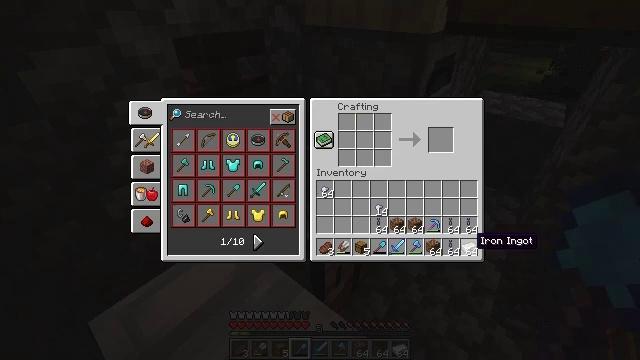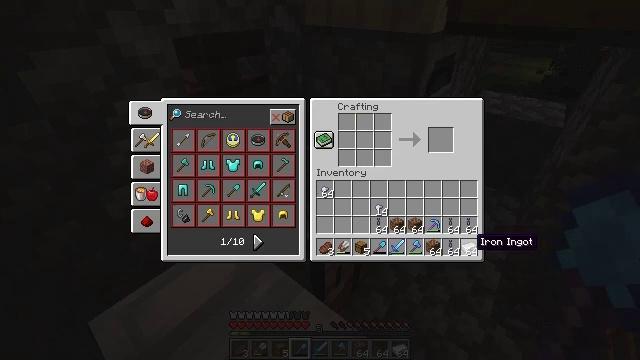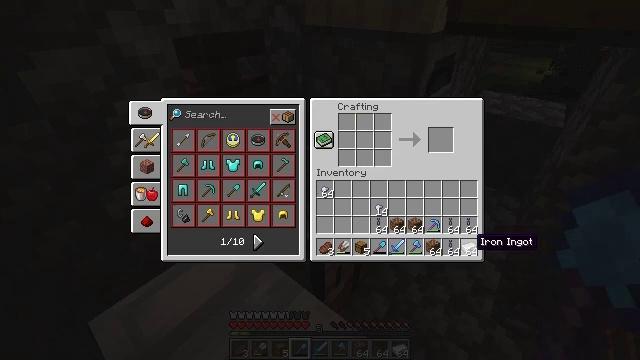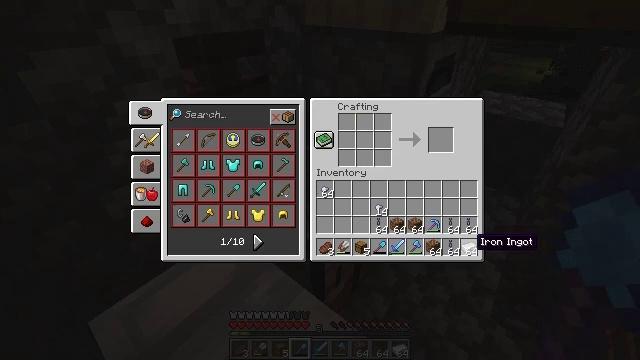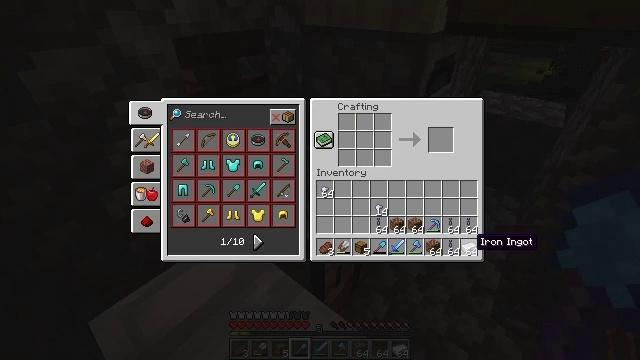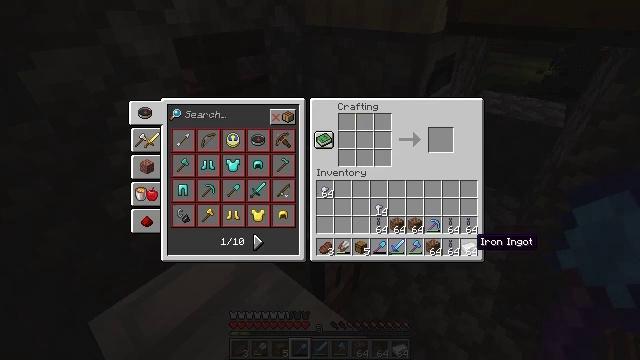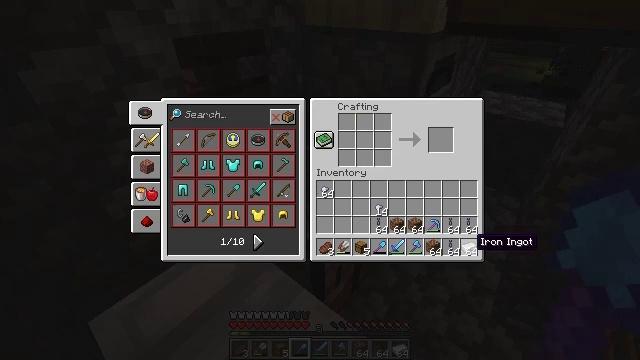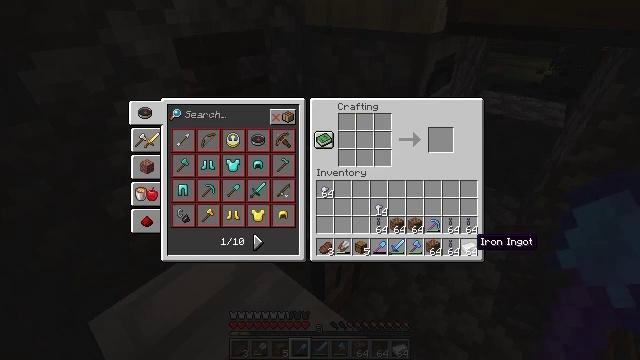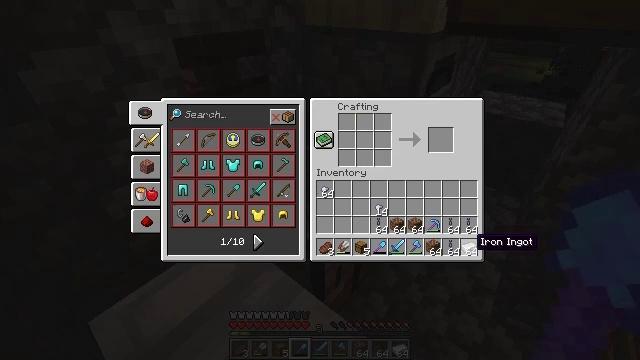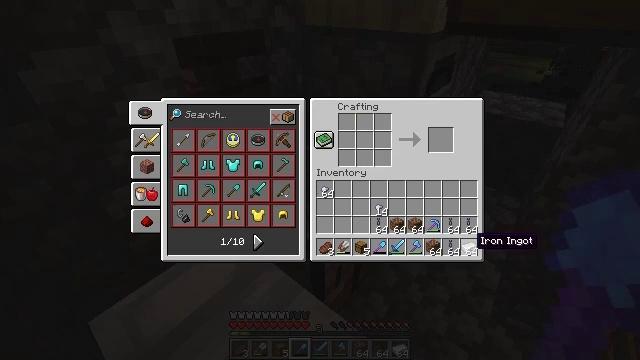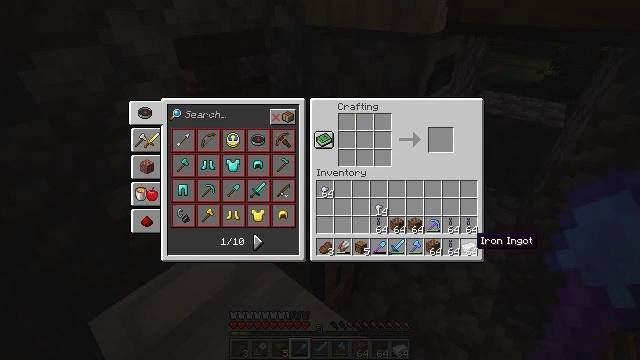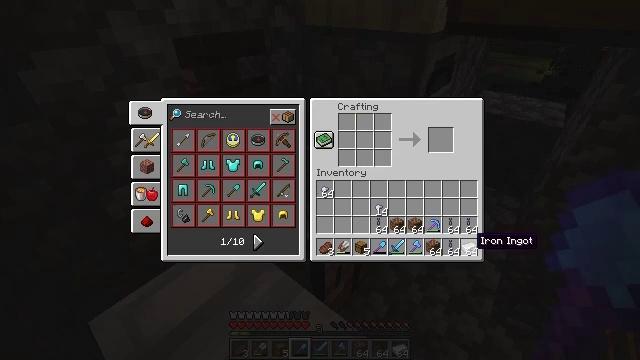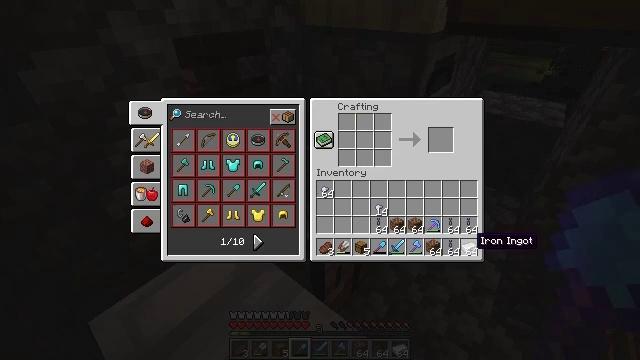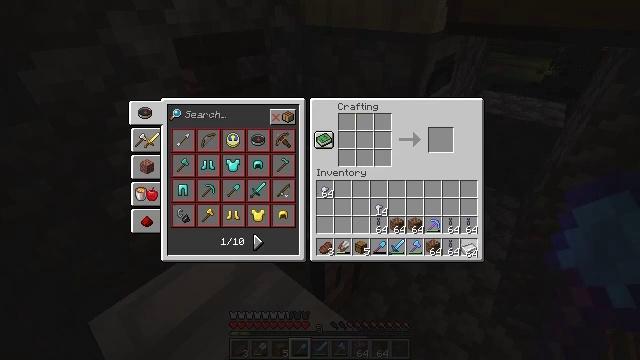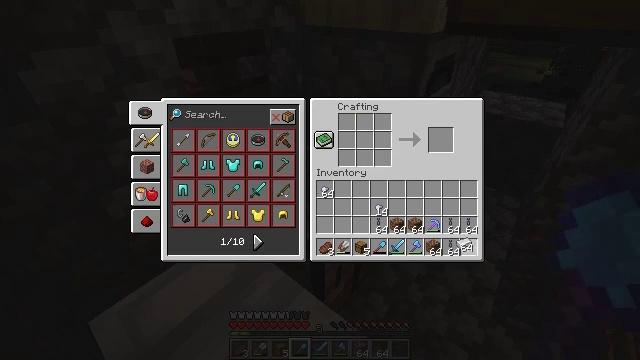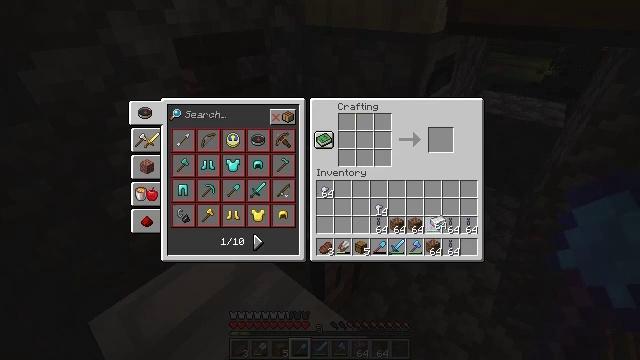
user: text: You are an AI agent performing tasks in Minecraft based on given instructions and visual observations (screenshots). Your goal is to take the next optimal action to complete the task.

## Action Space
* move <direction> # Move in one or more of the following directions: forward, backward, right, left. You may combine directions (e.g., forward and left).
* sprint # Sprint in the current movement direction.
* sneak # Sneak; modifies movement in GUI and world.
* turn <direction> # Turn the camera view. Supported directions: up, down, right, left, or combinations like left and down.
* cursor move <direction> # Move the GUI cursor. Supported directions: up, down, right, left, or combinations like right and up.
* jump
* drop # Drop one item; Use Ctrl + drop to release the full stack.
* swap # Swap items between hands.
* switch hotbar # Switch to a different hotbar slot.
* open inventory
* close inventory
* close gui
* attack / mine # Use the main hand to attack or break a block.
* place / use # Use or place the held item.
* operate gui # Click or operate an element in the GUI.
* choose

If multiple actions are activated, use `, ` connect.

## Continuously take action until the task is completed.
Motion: motion action
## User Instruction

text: Craft a chain with iron nuggets.
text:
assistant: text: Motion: no_op
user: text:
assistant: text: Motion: no_op
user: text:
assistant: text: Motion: no_op
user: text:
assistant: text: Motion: no_op
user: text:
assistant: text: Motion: no_op
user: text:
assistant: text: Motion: no_op
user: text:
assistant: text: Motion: no_op
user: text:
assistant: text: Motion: no_op
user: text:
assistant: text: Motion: no_op
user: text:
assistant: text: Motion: no_op
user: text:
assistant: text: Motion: no_op
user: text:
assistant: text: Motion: no_op
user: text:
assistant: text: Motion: operate gui
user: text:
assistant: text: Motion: operate gui
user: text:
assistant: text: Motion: cursor move left and up
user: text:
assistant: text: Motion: cursor move left and up
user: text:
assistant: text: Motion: cursor move left and up
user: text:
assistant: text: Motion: cursor move left and up
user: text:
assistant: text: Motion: cursor move left
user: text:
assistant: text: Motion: no_op
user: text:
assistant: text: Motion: no_op
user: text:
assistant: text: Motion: no_op
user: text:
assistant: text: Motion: no_op
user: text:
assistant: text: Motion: no_op
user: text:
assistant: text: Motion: no_op
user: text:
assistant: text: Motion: operate gui
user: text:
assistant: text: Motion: operate gui
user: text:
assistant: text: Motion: no_op
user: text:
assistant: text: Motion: cursor move down
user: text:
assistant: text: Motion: cursor move right and down